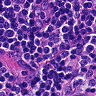
Metastatic tissue present: no